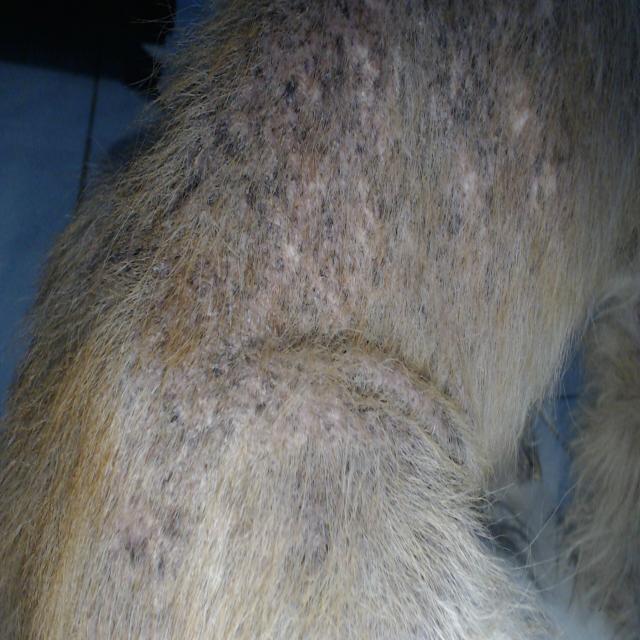
Canine demodicosis (Demodex mange) — caused by Demodex canis mites. Presents with alopecia, follicular papules, pustules, and comedones. Often localized on face and forelimbs.